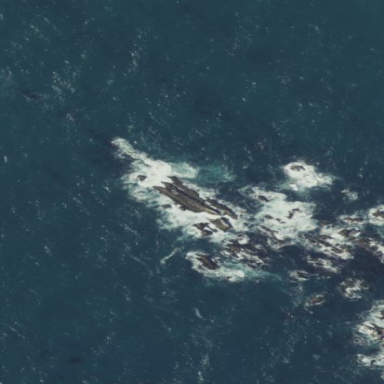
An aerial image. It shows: Natural rock reef.